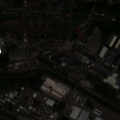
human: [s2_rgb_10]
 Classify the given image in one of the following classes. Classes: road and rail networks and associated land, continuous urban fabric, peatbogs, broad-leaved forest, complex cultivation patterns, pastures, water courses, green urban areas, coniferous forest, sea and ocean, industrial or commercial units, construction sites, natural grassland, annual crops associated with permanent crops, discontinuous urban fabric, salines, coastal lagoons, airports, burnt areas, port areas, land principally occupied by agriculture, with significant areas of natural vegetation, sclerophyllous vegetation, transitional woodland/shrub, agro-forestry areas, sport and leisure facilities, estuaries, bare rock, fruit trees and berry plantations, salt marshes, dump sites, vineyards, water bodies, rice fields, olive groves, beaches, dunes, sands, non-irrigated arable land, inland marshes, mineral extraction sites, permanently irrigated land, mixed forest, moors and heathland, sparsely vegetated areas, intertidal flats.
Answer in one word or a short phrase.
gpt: discontinuous urban fabric, industrial or commercial units, green urban areas, non-irrigated arable land, water courses